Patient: sex M, age 57
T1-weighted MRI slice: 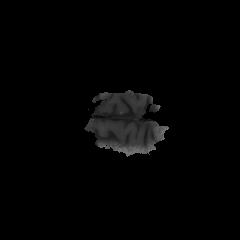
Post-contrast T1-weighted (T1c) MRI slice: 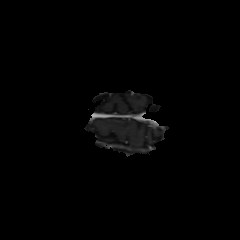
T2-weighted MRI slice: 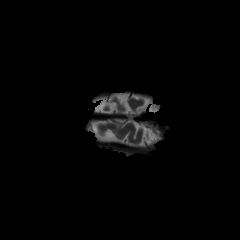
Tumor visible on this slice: no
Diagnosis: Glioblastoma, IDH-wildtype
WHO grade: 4